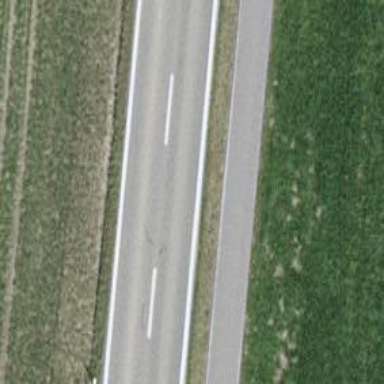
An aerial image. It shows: Asphalt cycleway.